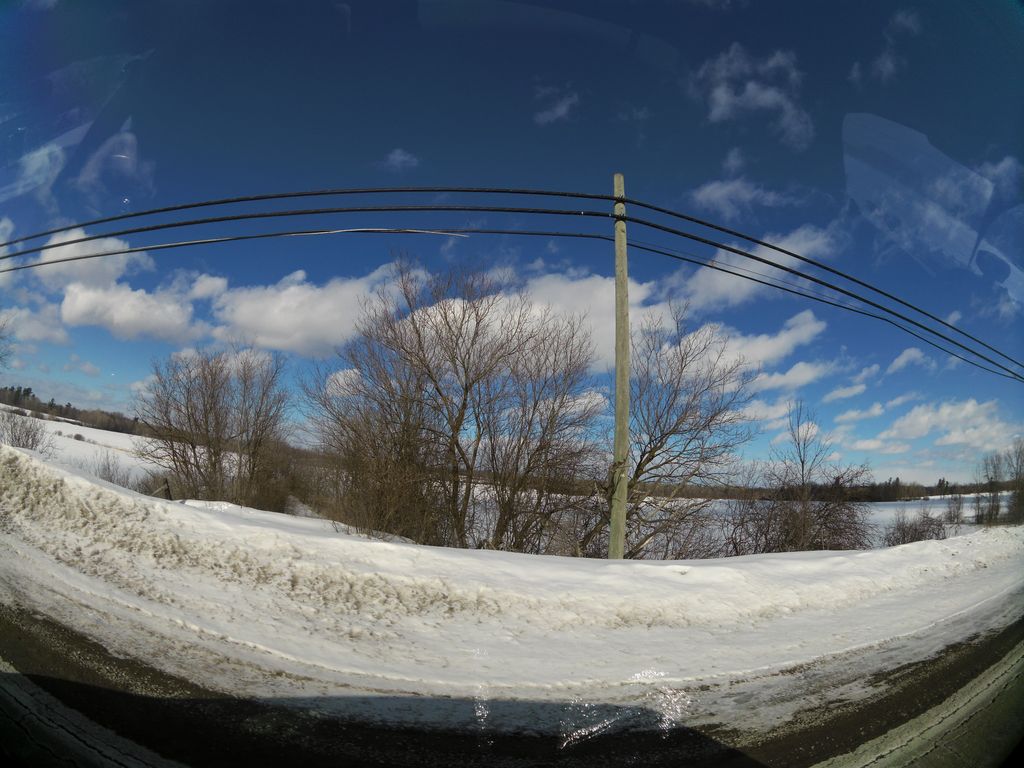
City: ottawa-gatineau